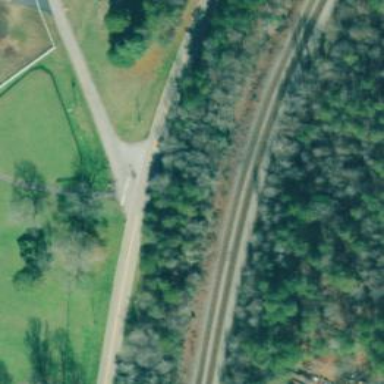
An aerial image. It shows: Railway track.